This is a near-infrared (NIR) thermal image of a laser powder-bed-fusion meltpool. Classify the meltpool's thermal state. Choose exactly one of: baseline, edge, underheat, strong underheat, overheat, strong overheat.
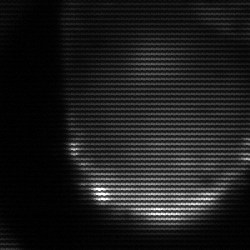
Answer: edge